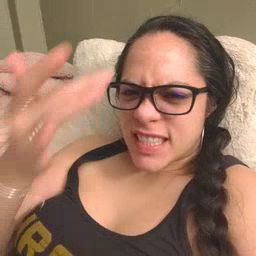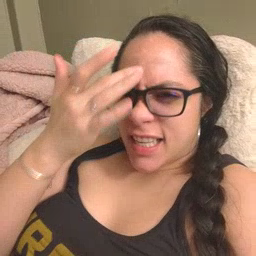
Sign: sick